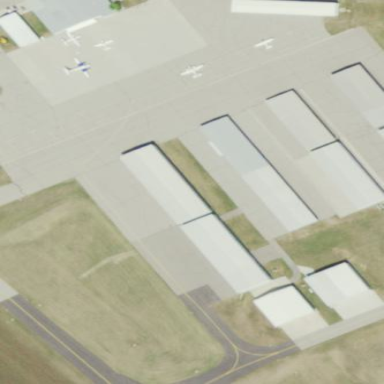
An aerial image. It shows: Apron area with paved surface.